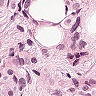
Metastatic tissue present: yes